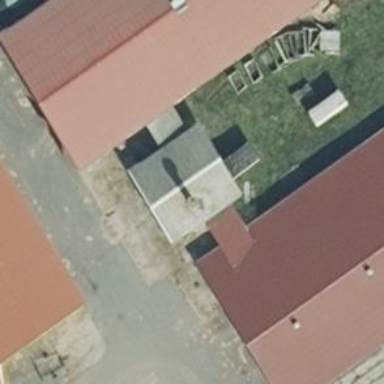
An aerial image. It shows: Farm auxiliary building.